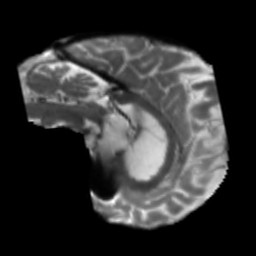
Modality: T2w
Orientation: sagittal
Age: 75
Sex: male
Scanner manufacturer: siemens
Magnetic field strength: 3 T
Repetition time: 5.25 s
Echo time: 0.08 s